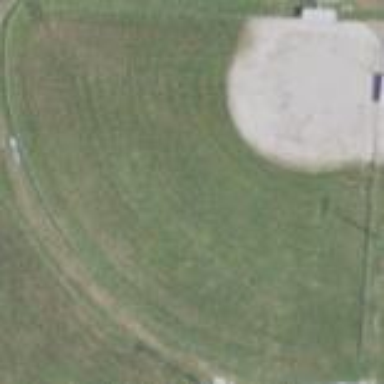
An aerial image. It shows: Baseball pitch for leisure land activities.